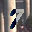
Label: 7